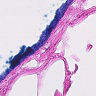
Metastatic tissue present: no